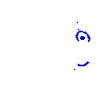
Particle: proton